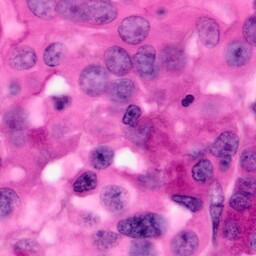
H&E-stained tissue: Pancreatic